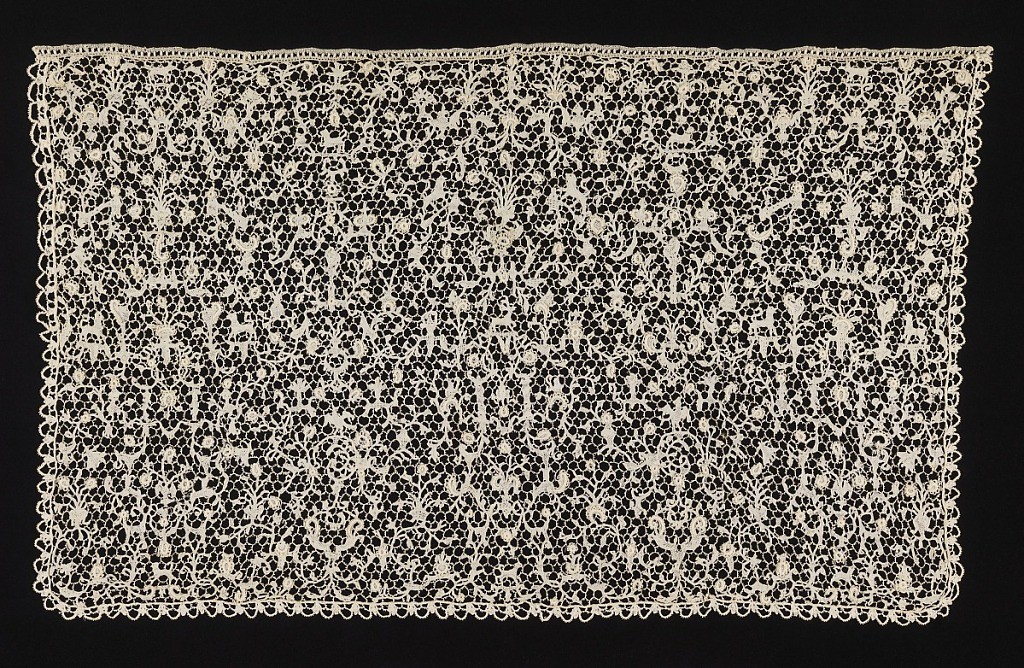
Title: Cravat end
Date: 1690–99
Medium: linen Technique: needle lace, 6-sided reworked grounds
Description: An allover small-scale branching pattern giving the appearance of coral branches.